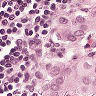
Metastatic tissue present: yes